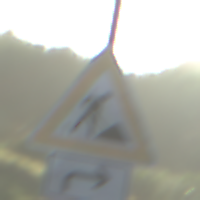
Verkehrszeichen: Arbeitsstelle
Zusatzzeichen unten: RichtungsangabeDurchPfeile5
Umgebung: Outdoor, Suburban
Tageszeit: SunriseSunset
Wetter: PartlyCloudy
Licht: Natural
Jahreszeit: NotSpecified
Kontrast: HighContrast